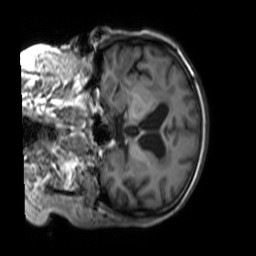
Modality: T1w
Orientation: coronal
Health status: ill
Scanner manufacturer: siemens
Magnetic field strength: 3 T
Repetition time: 1.7 s
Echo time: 0.00239 s